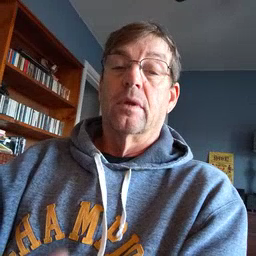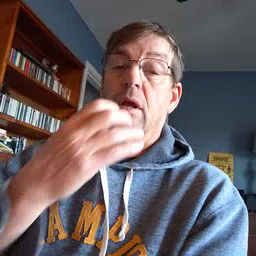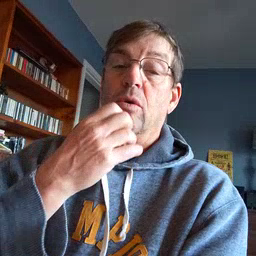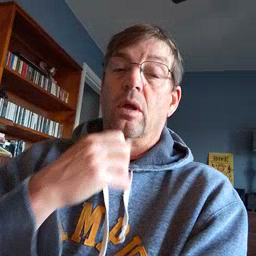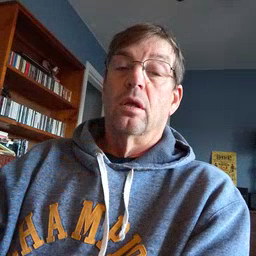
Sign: underwear